Question: I have a very simple .NET program. It's just to write a string to the textbox. There is a strange character appearing at the end of my string.

This happens only on my 32-bit XP box. The same program works fine on another 64bit Windows 2008 machine.
The program is as simple as this.
'''
private void Form1_Load(object sender, EventArgs e)
{
textBox1.Text = "Hello
";
}
'''
I know it's odd to add at the end of the string and I can trim them before applying to the textbox. The textbox is set to allow multi-line.
Just out of curiousity, does anybody know where the problem comes from? Both machines got .NET 3.5 SP1 installed. Both of them are set to have the same regional settings. I doubt if it is related to 32-bit or 64-bit.
Thanks to @DBM and @Andrew. The strange character is coming from
but nothing to do with . Now, it sounds like Windows 2008 can understand both
and
. Can anybody confirm that?
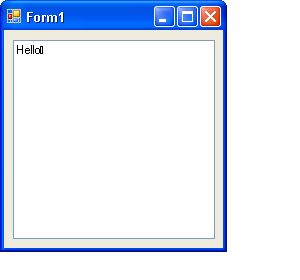
Answer: Standard end-of-line sequence in Windows is '
'. The text box isn't recognising the '
' as a new-line without the preceding carriage return ('
').